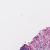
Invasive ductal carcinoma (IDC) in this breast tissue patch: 0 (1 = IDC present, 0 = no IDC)